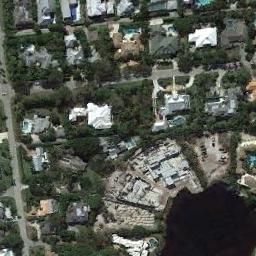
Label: dense_residential